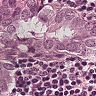
Metastatic tissue present: yes